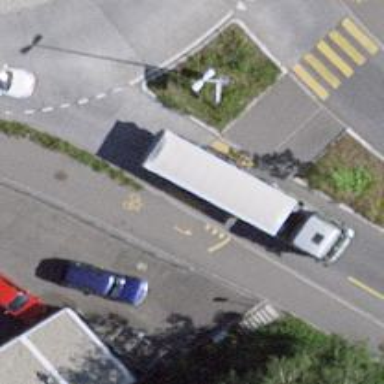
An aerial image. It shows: Uncontrolled road crossing with pedestrian island.